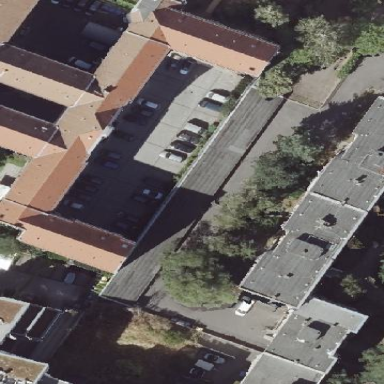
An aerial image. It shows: Group of garages.